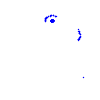
Particle: proton